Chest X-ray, PA view. Patient: 77 years old, sex M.
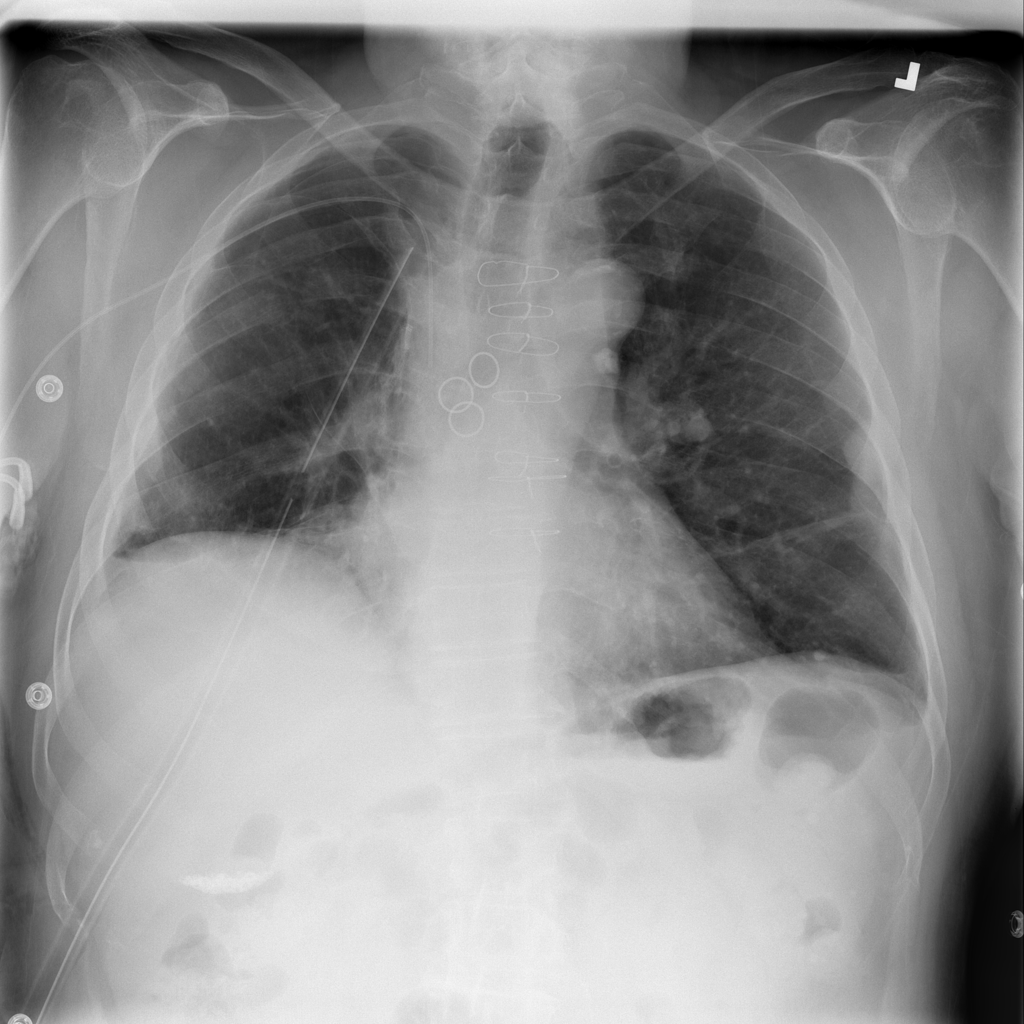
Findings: Pneumothorax